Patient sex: F
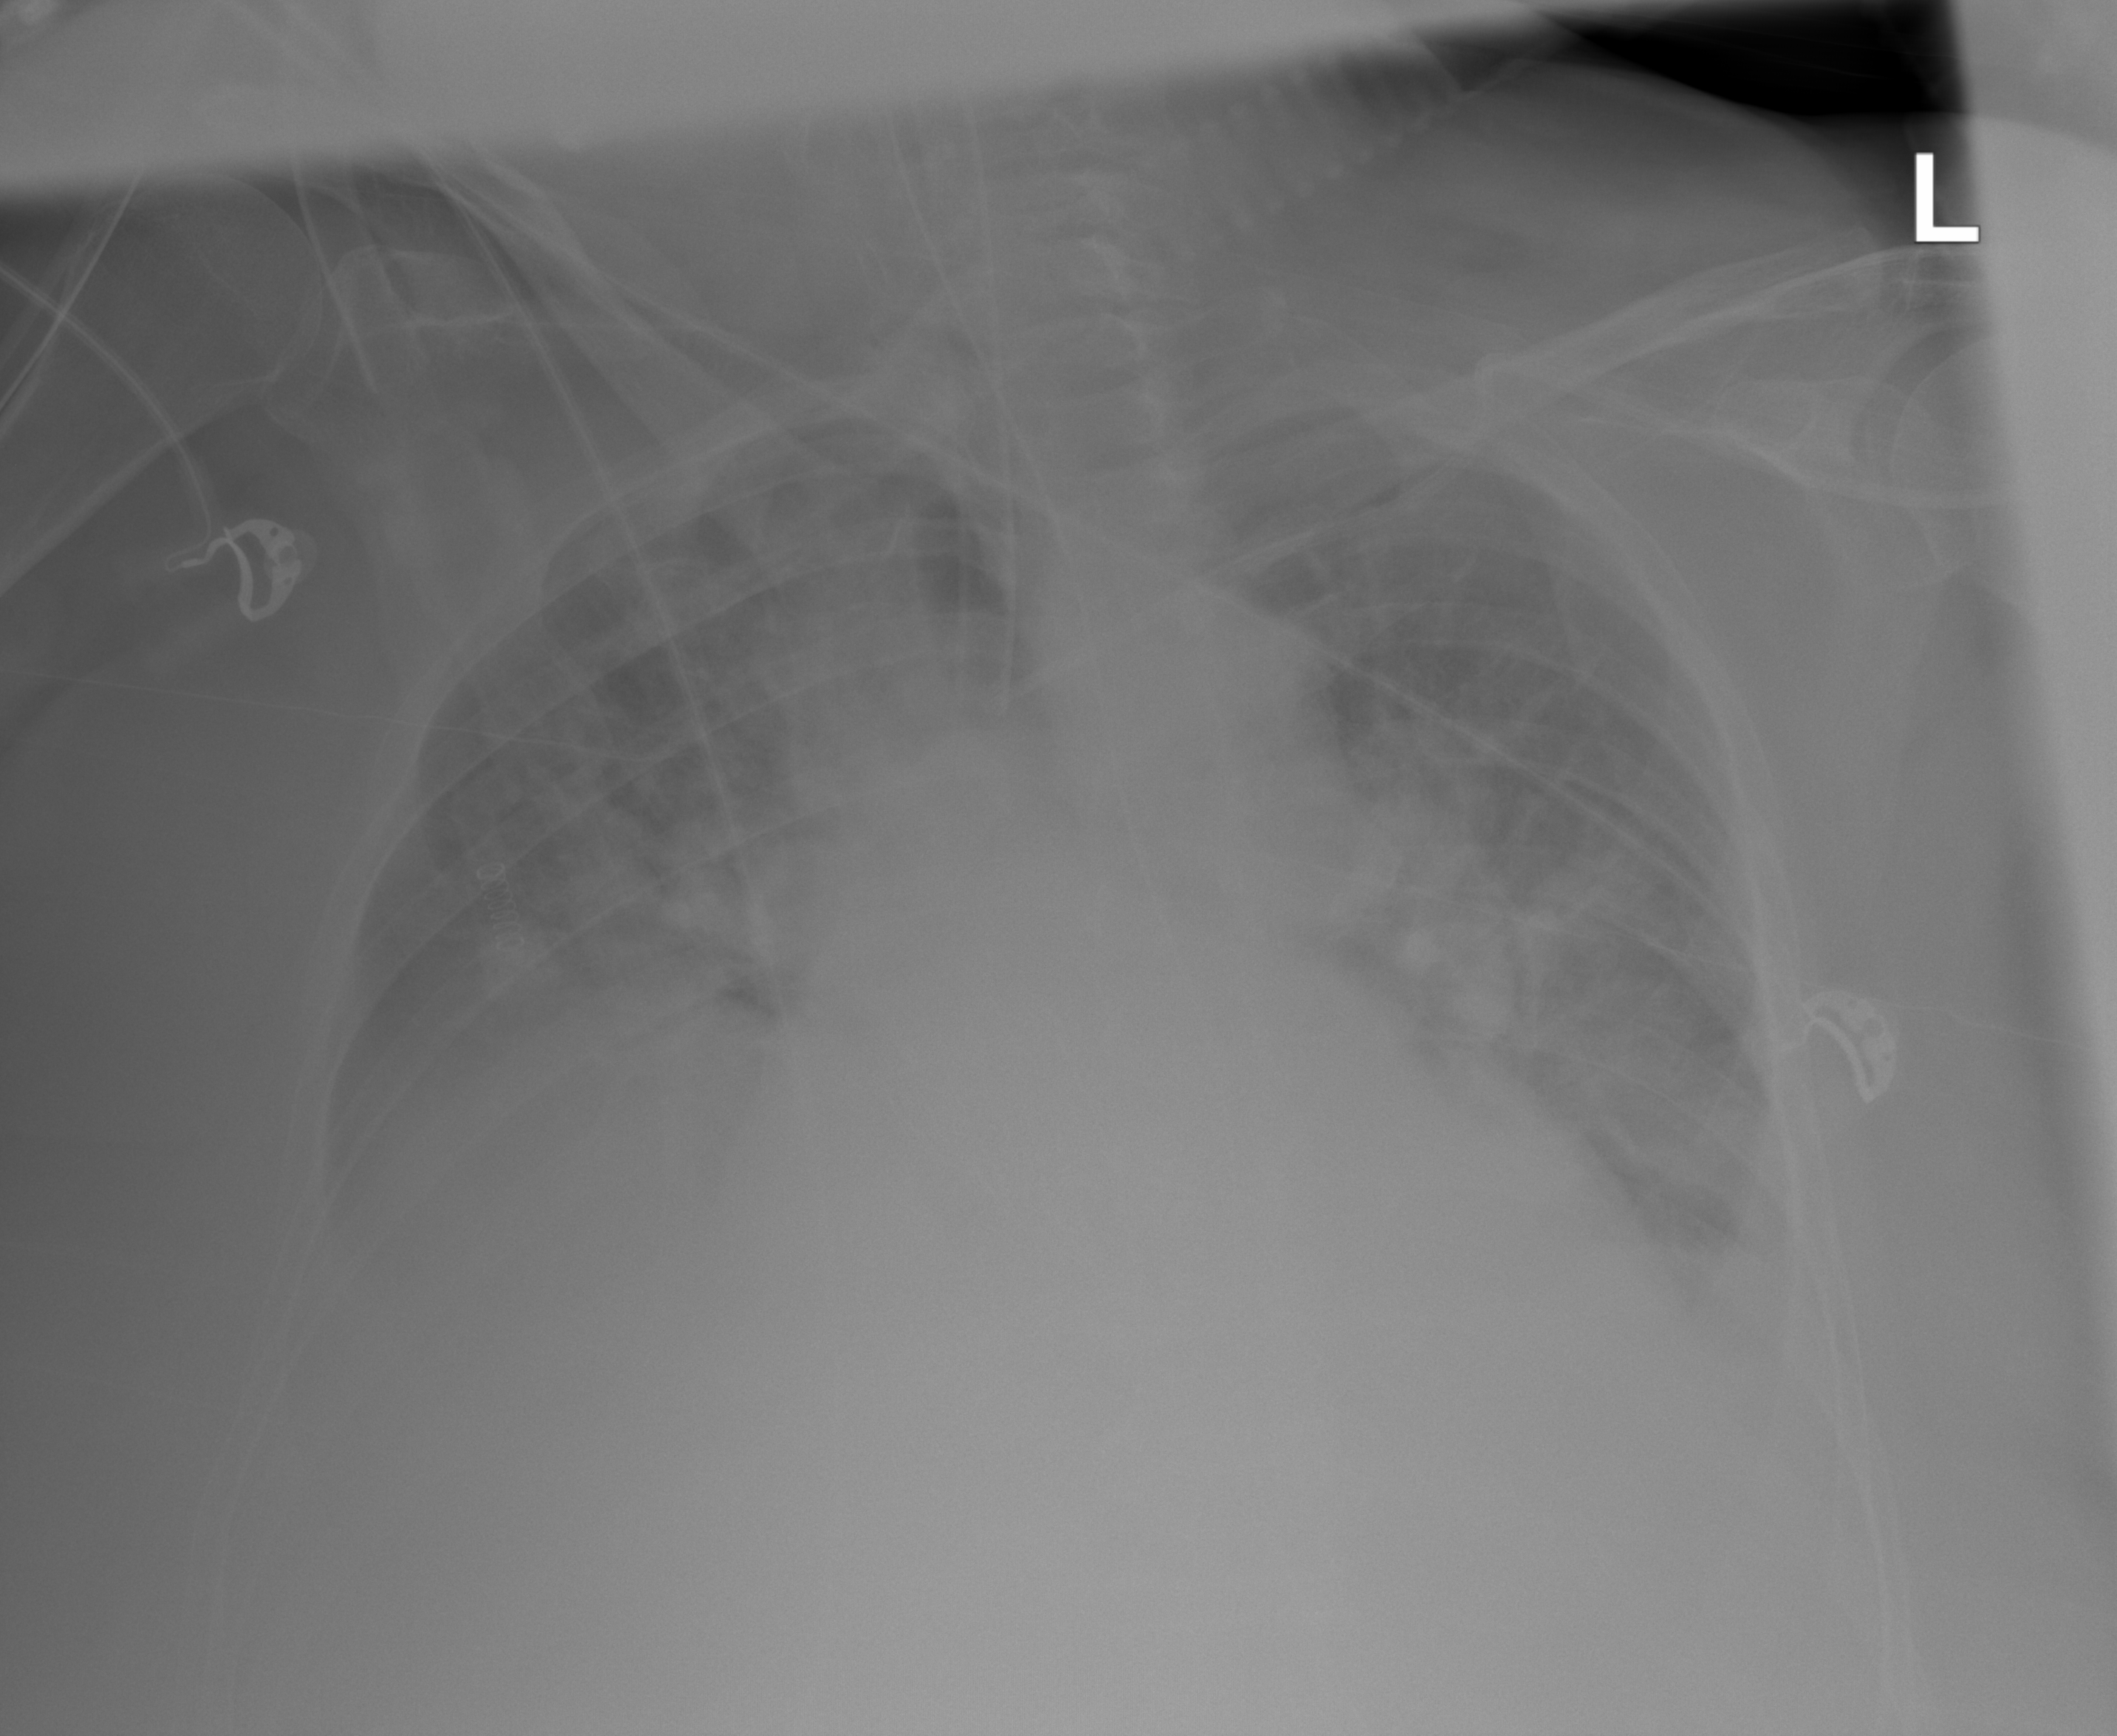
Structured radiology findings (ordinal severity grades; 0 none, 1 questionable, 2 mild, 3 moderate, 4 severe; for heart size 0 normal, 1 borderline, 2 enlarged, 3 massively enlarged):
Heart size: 2
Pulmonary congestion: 3
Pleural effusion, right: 2
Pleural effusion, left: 2
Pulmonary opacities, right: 2
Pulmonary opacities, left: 2
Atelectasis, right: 0
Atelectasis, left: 2